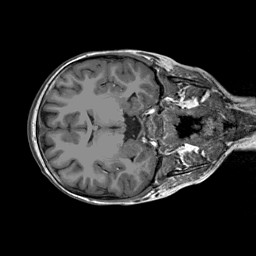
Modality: T1w
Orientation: axial
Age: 9
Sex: male
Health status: ill